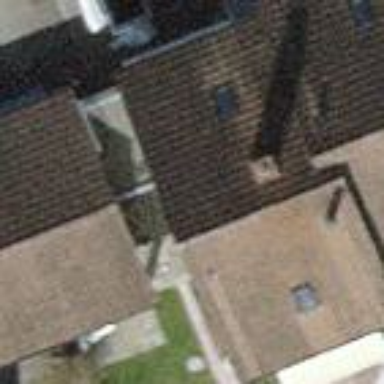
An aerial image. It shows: Terrace building.